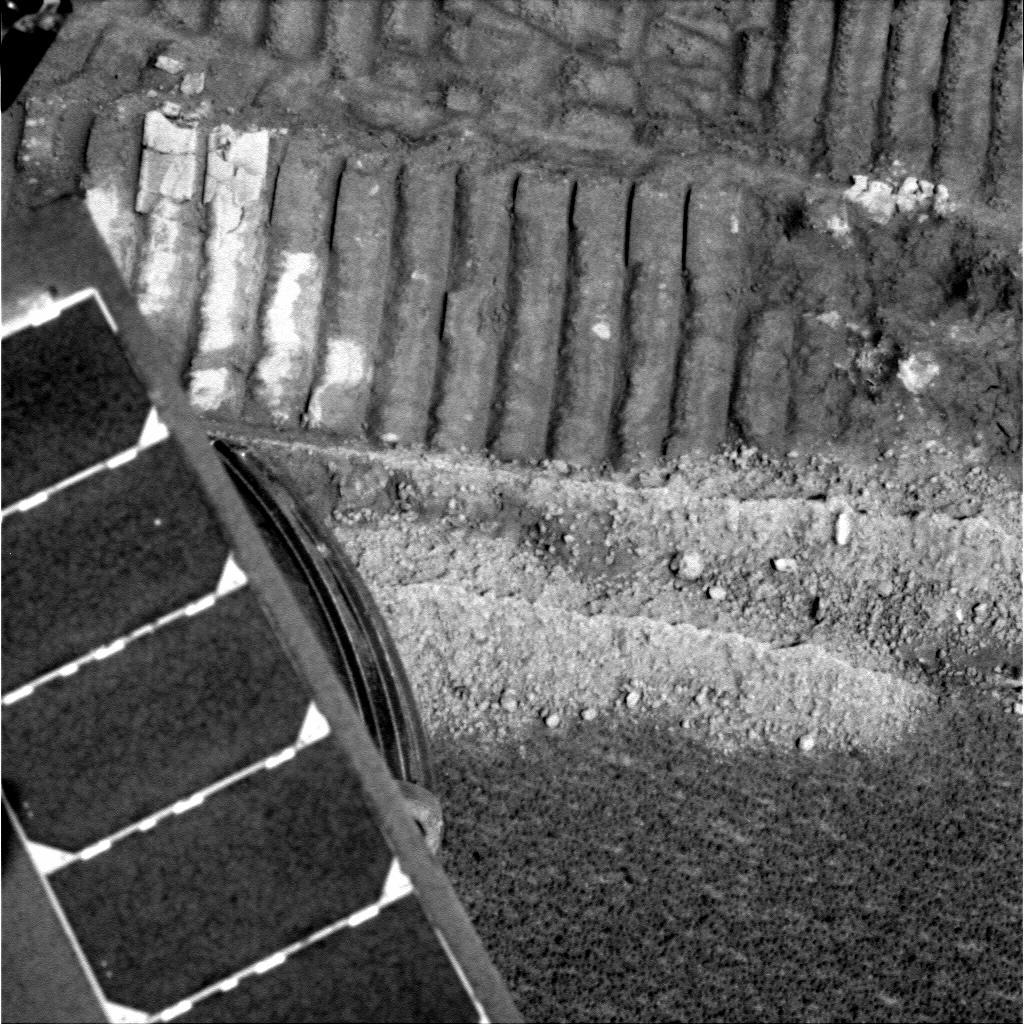
Terrain classes present: Background, Gravel / Sand / Soil, Track